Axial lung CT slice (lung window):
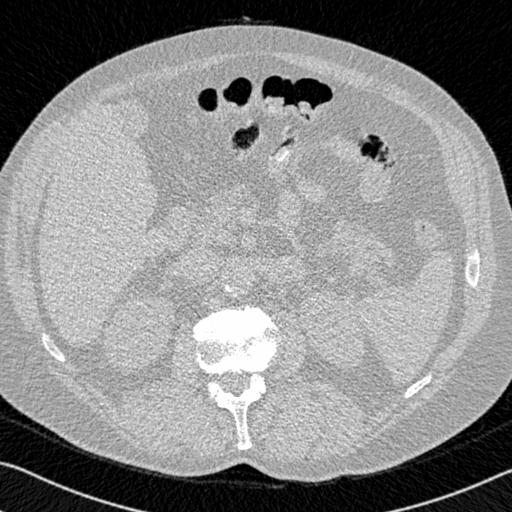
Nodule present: no